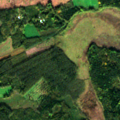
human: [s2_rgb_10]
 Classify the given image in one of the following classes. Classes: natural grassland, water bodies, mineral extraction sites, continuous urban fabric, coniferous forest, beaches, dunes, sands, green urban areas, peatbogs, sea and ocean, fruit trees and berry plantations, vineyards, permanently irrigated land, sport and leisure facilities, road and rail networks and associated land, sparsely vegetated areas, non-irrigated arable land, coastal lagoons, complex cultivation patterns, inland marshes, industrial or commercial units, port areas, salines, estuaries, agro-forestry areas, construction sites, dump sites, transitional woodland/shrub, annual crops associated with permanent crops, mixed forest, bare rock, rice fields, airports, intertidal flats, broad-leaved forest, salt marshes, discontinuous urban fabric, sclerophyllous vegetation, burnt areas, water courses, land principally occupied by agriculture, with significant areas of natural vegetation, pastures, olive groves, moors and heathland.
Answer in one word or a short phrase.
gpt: coniferous forest, transitional woodland/shrub, peatbogs